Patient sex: M
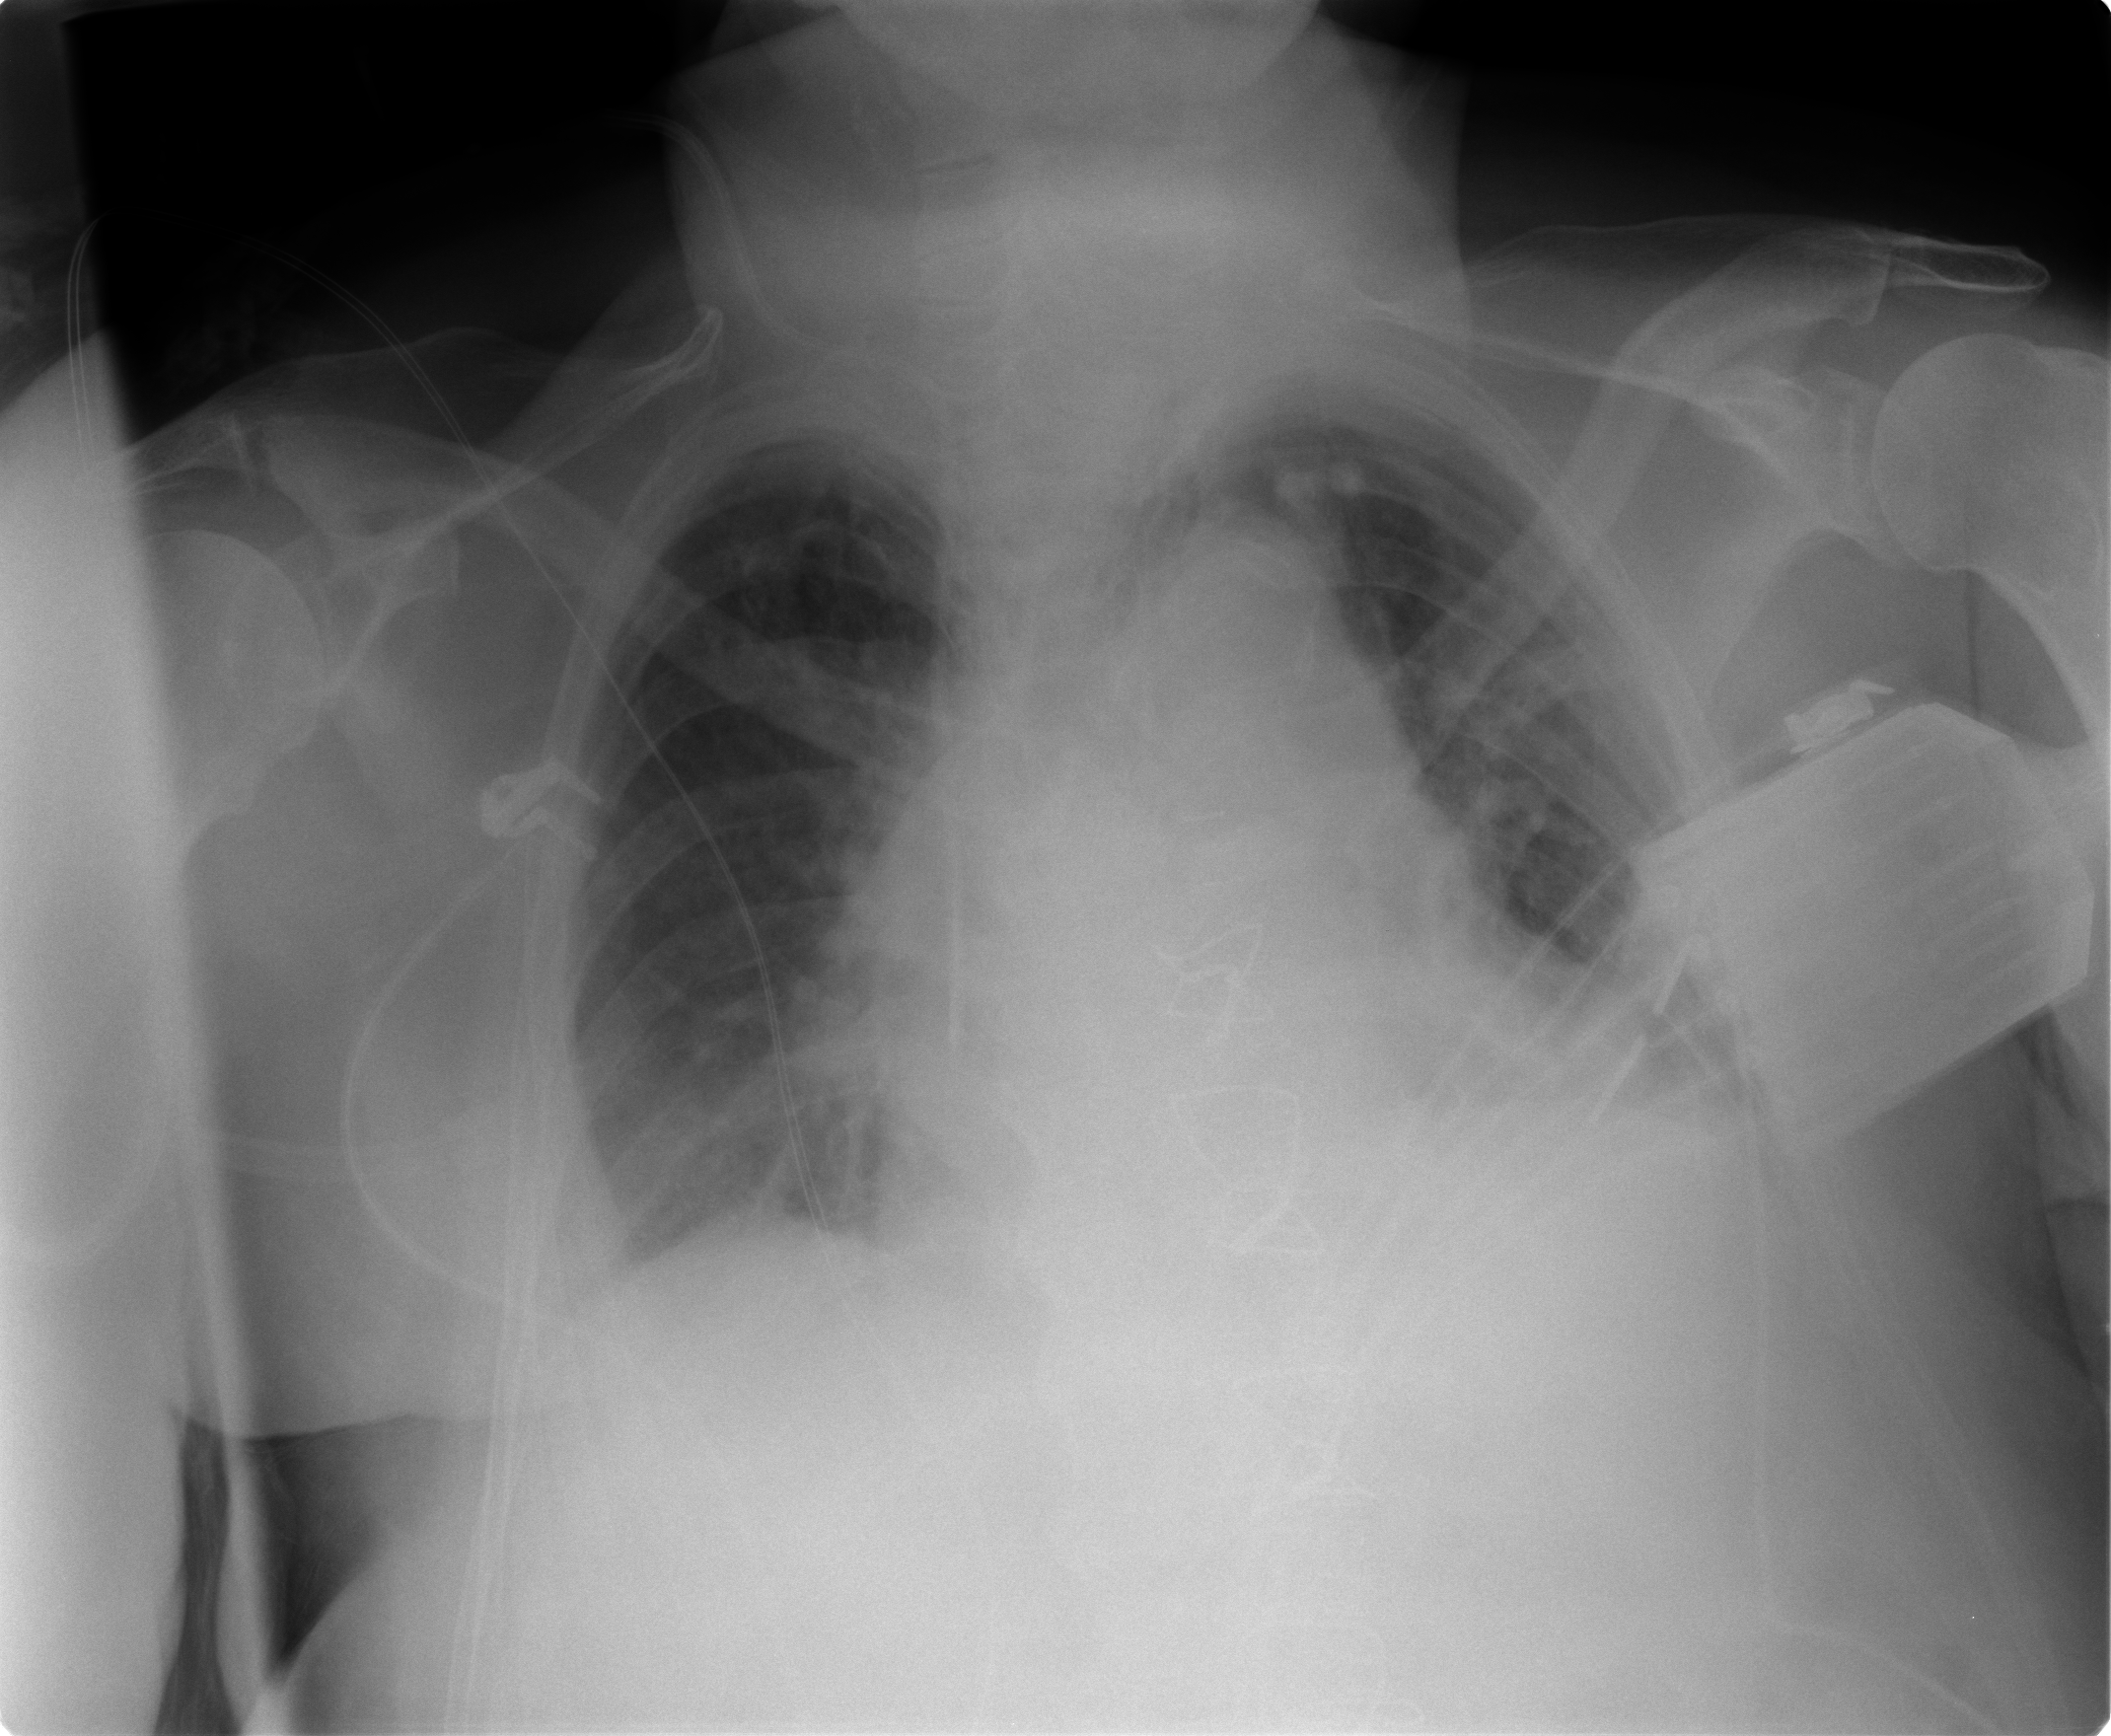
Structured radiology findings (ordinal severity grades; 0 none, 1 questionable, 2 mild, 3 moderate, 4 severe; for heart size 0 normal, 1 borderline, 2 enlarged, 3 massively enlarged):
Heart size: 0
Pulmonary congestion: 0
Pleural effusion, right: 1
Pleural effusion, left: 1
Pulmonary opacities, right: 0
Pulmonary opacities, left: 1
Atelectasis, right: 2
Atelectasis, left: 2